Question: After switching to new versions of iOS, I've not been able to debug my web app from OS X Safari to my iPhone Safari browser. My iPhone shows up but I get no options.
On my iPhone, I have allowed the web inspector.

English: Developer -> Johans iPhone -> No inspectable applications.
If I, however save my web app to my home screen - I can get the developer tools for that app, but it's not what I want at this occasion. Unfortunately I have no other iOS / OS X devices to test with, so any help would be greatly appreciated.
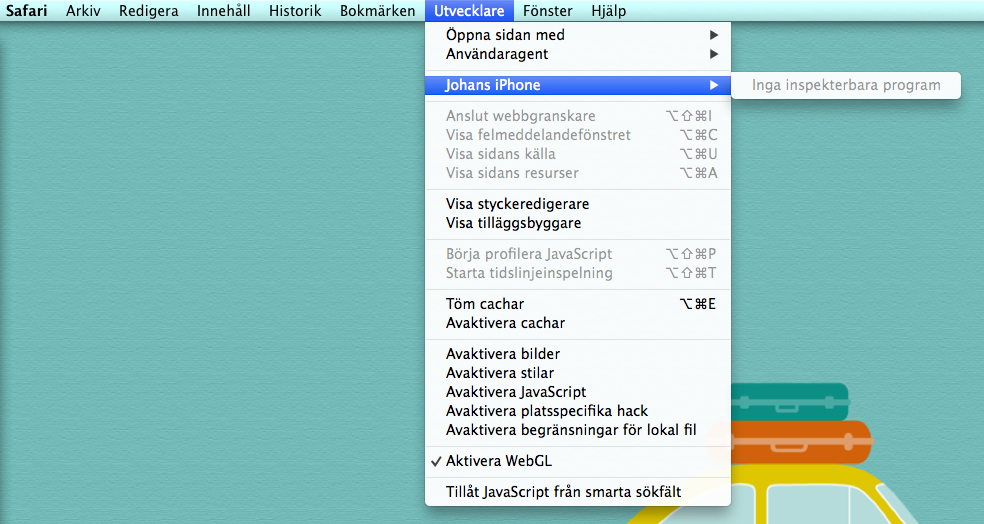
Answer: Debugging iOS 8 mobile Safari <URL>.
What you need to do is:
1. Update (via Apple menu->Software Update) to OS X 10.9.5 (if you haven't already)
2. Once you've done that, you should see the Safari 7.1 in the list of pending updates
Once done, you should see be able to debug as usual via desktop Safari.